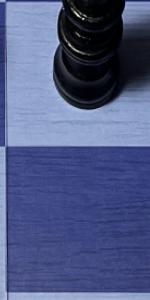
Label: Empty